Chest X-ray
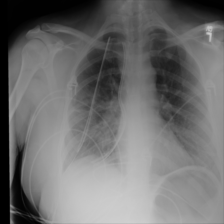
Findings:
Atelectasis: negative
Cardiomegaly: negative
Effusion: negative
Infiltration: negative
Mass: negative
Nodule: negative
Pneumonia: negative
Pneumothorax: negative
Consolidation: negative
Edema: negative
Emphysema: negative
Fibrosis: negative
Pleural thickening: negative
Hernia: negative